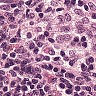
Metastatic tissue present: no